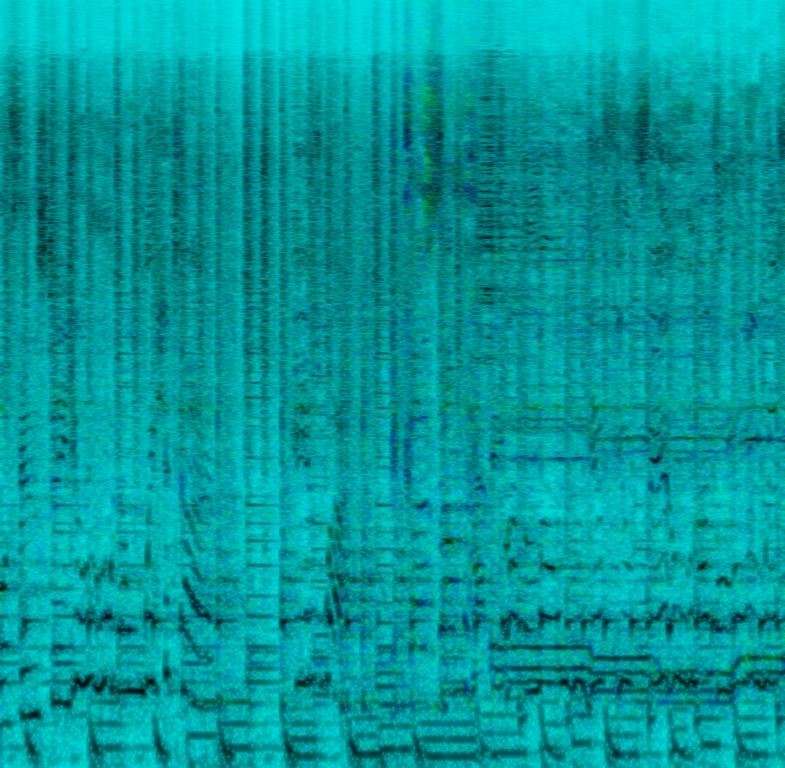
A male singer sings this pop melody with back up singers in choral harmony. The song is medium tempo with a superimposed Latin Cumbia rhythm, which creates a discombobulated rhythm structure. The song audio quality is very poor.